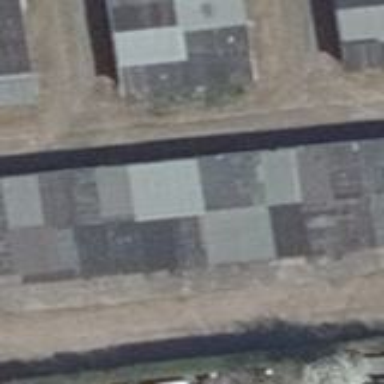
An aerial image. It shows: Group of garages.